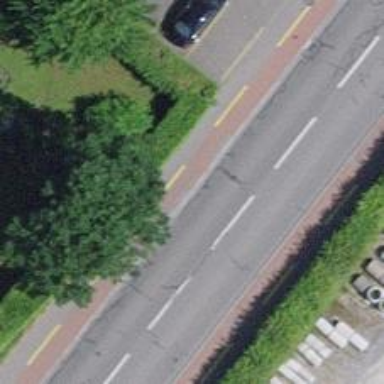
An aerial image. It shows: Kerb serving as barrier.